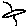
Label: bird